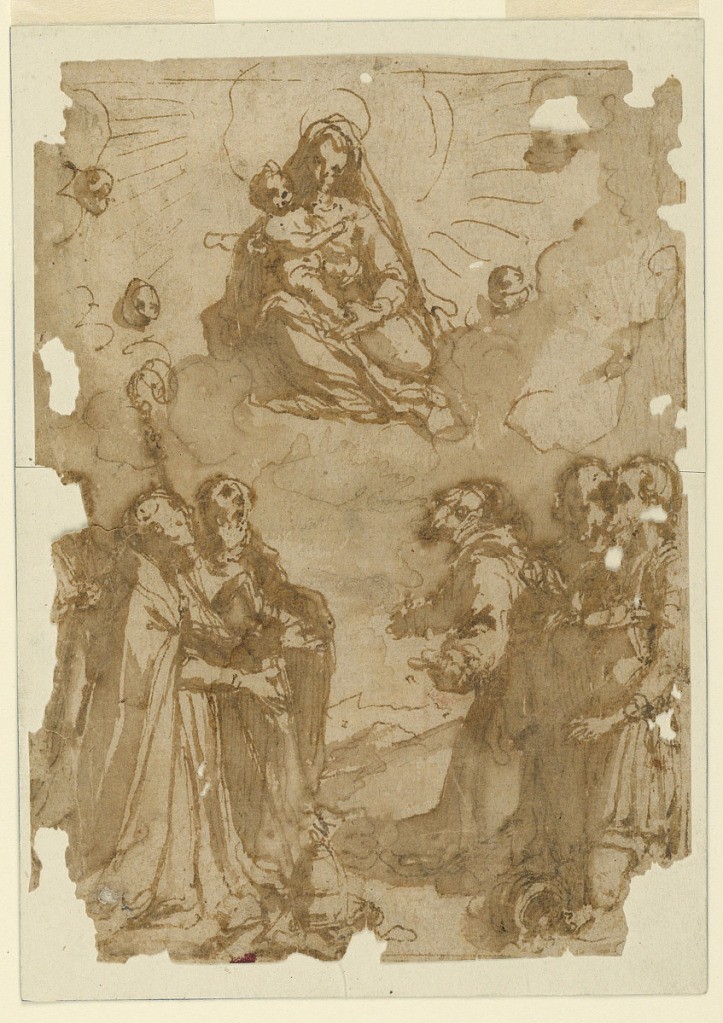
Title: Study for an Altarpiece: the Madonna Worshipped by Saints and, Possibly, Donors
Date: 1530–1560
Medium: Black chalk, pen and ink, brush and bistre wash on paper
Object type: Drawing
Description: The Virgin is seated upon clouds having the Christ child in her lap. Some cherubim are beside her. On the earth are two groups of three worshippers each. The left one includes a holy pope, the right on Saint Francis. A man in cuirass, at right, and a woman, at left, represent, probably, the donors.